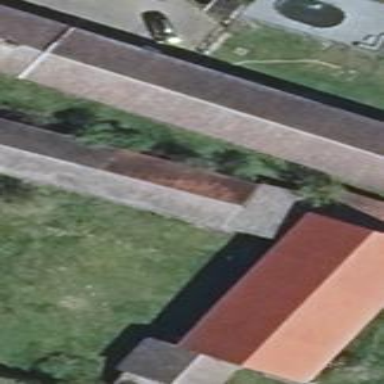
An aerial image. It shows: Building with gabled roof oriented along its length.